Question: I would like to make a table with different numbers of cols with PHP and with data from mysql.
To make this possible I think an easy way out is to first print a table with rows and within them rows make a new table with random number of columns. I know this is not a recommended thing to do but I need it this way.
When I do it all the cells got the same value.
Can anyone please help me out?
Example:

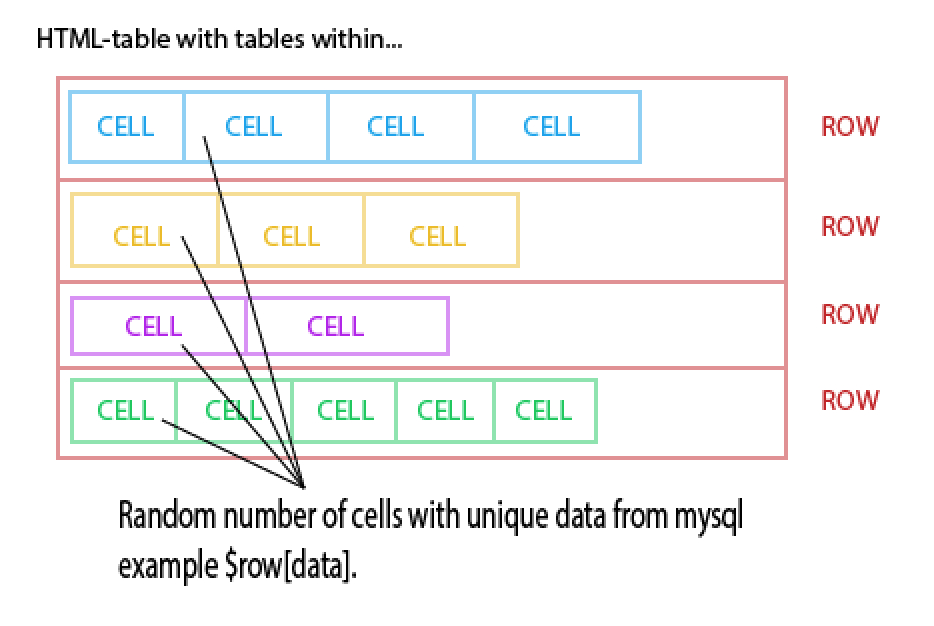
Answer: Please try code as given below
'''
<?php
$rows = array();
$rows[0][0] = 'A';
$rows[0][1] = 'B';
$rows[0][2] = 'C';
$rows[1][0] = 'D';
$rows[1][1] = 'f';
$rows[2][0] = 'f';
$rows[2][1] = 'k';
$rows[2][2] = 'f';
$rows[2][3] = 'j';
$rows[3][0] = 'j';
$total_rows = count($rows);
echo "<table border='2'>";
for($i = 0;$i < $total_rows; $i++){
echo "<tr>";
foreach($rows[$i] AS $col){
echo "<td>";
echo $col;
echo "</td>";
}
echo "</tr>";
}
echo "</table>";
'''
Here 'first index of array is showing row number and second index showing column number of table'.
thanks